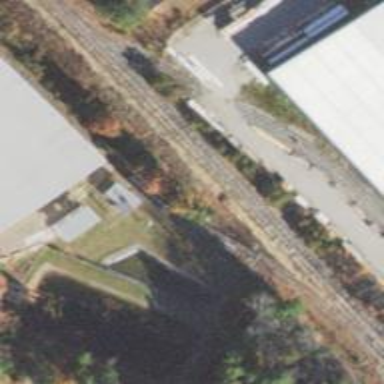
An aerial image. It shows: Railway spur service.